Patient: sex M, age 58
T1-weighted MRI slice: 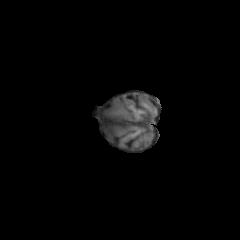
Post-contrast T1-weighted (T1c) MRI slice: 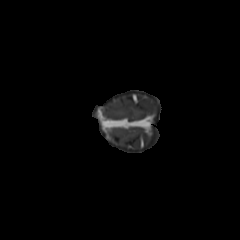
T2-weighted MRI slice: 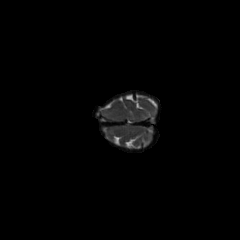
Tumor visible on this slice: no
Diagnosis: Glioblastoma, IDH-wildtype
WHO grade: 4